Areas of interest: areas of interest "Sport and cultural"
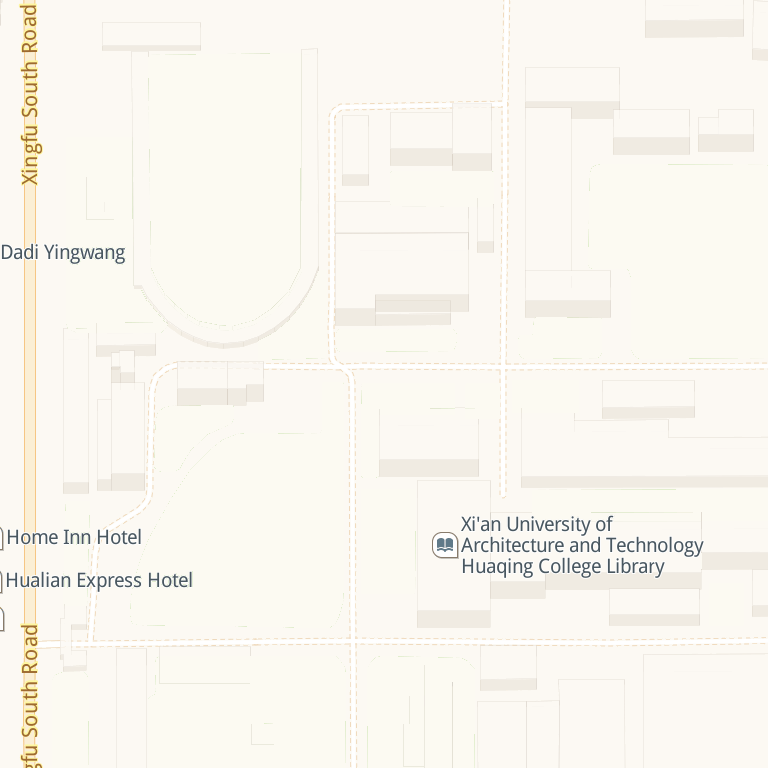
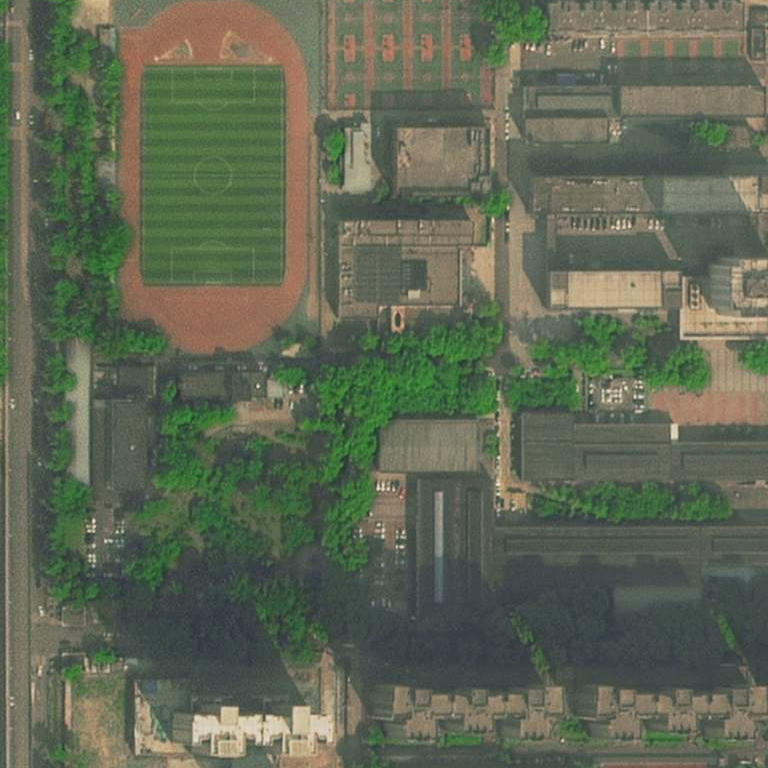